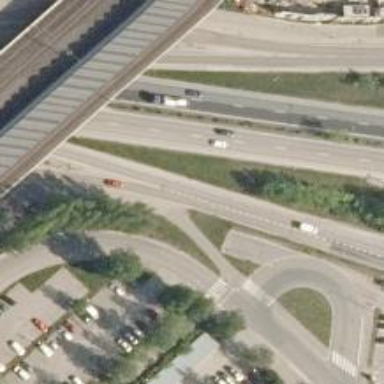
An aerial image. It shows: Trunk link road with asphalt surface.